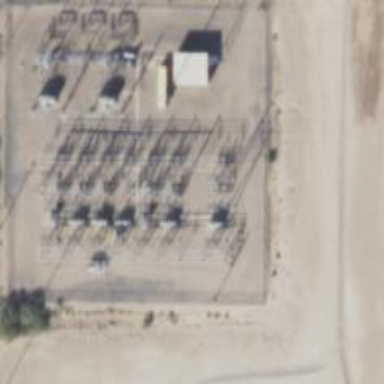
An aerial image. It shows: Switch used for power control.